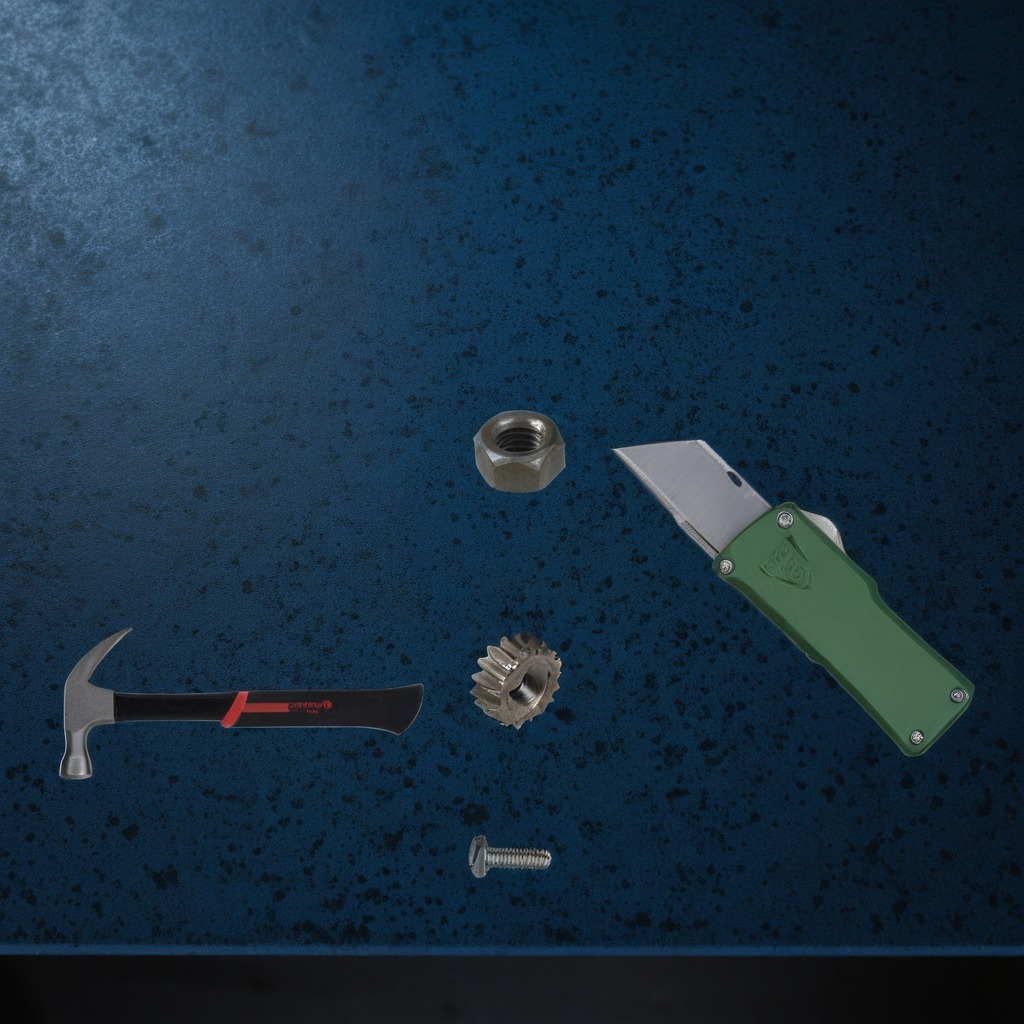
A steel gear with teeth, a utility knife, a metal machine screw, a hammer, and a metal nut are lying on the granite tabletop.